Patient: sex F, age 68
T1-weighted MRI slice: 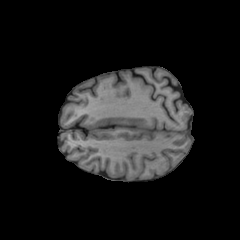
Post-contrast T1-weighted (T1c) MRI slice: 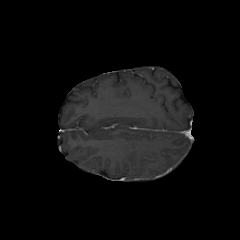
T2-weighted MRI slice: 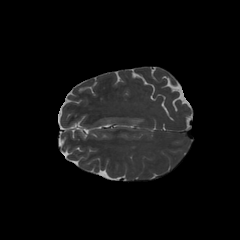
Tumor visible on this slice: no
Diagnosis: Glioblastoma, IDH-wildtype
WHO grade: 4